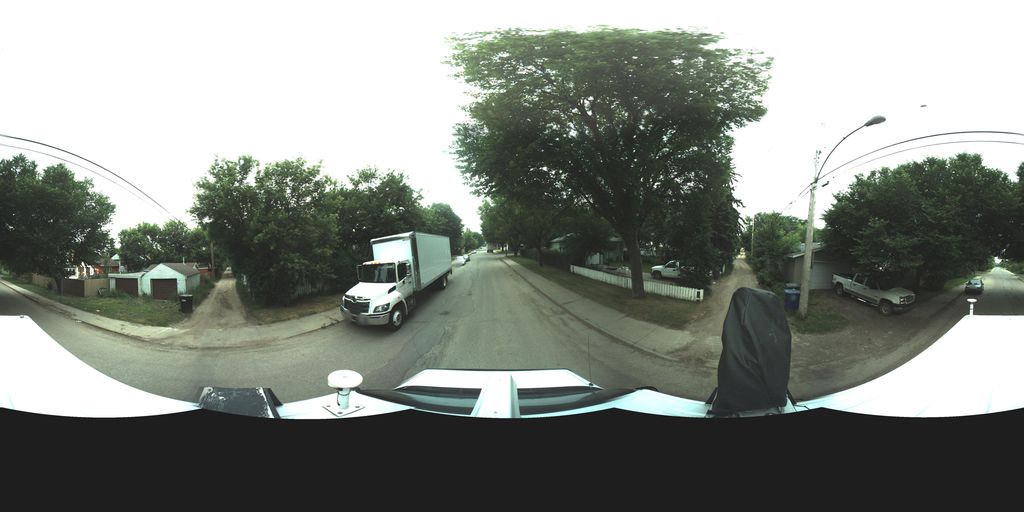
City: saskatoon